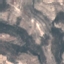
Land use / land cover: HerbaceousVegetation